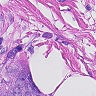
Metastatic tissue present: yes